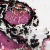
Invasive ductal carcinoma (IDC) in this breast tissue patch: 0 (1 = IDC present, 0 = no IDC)